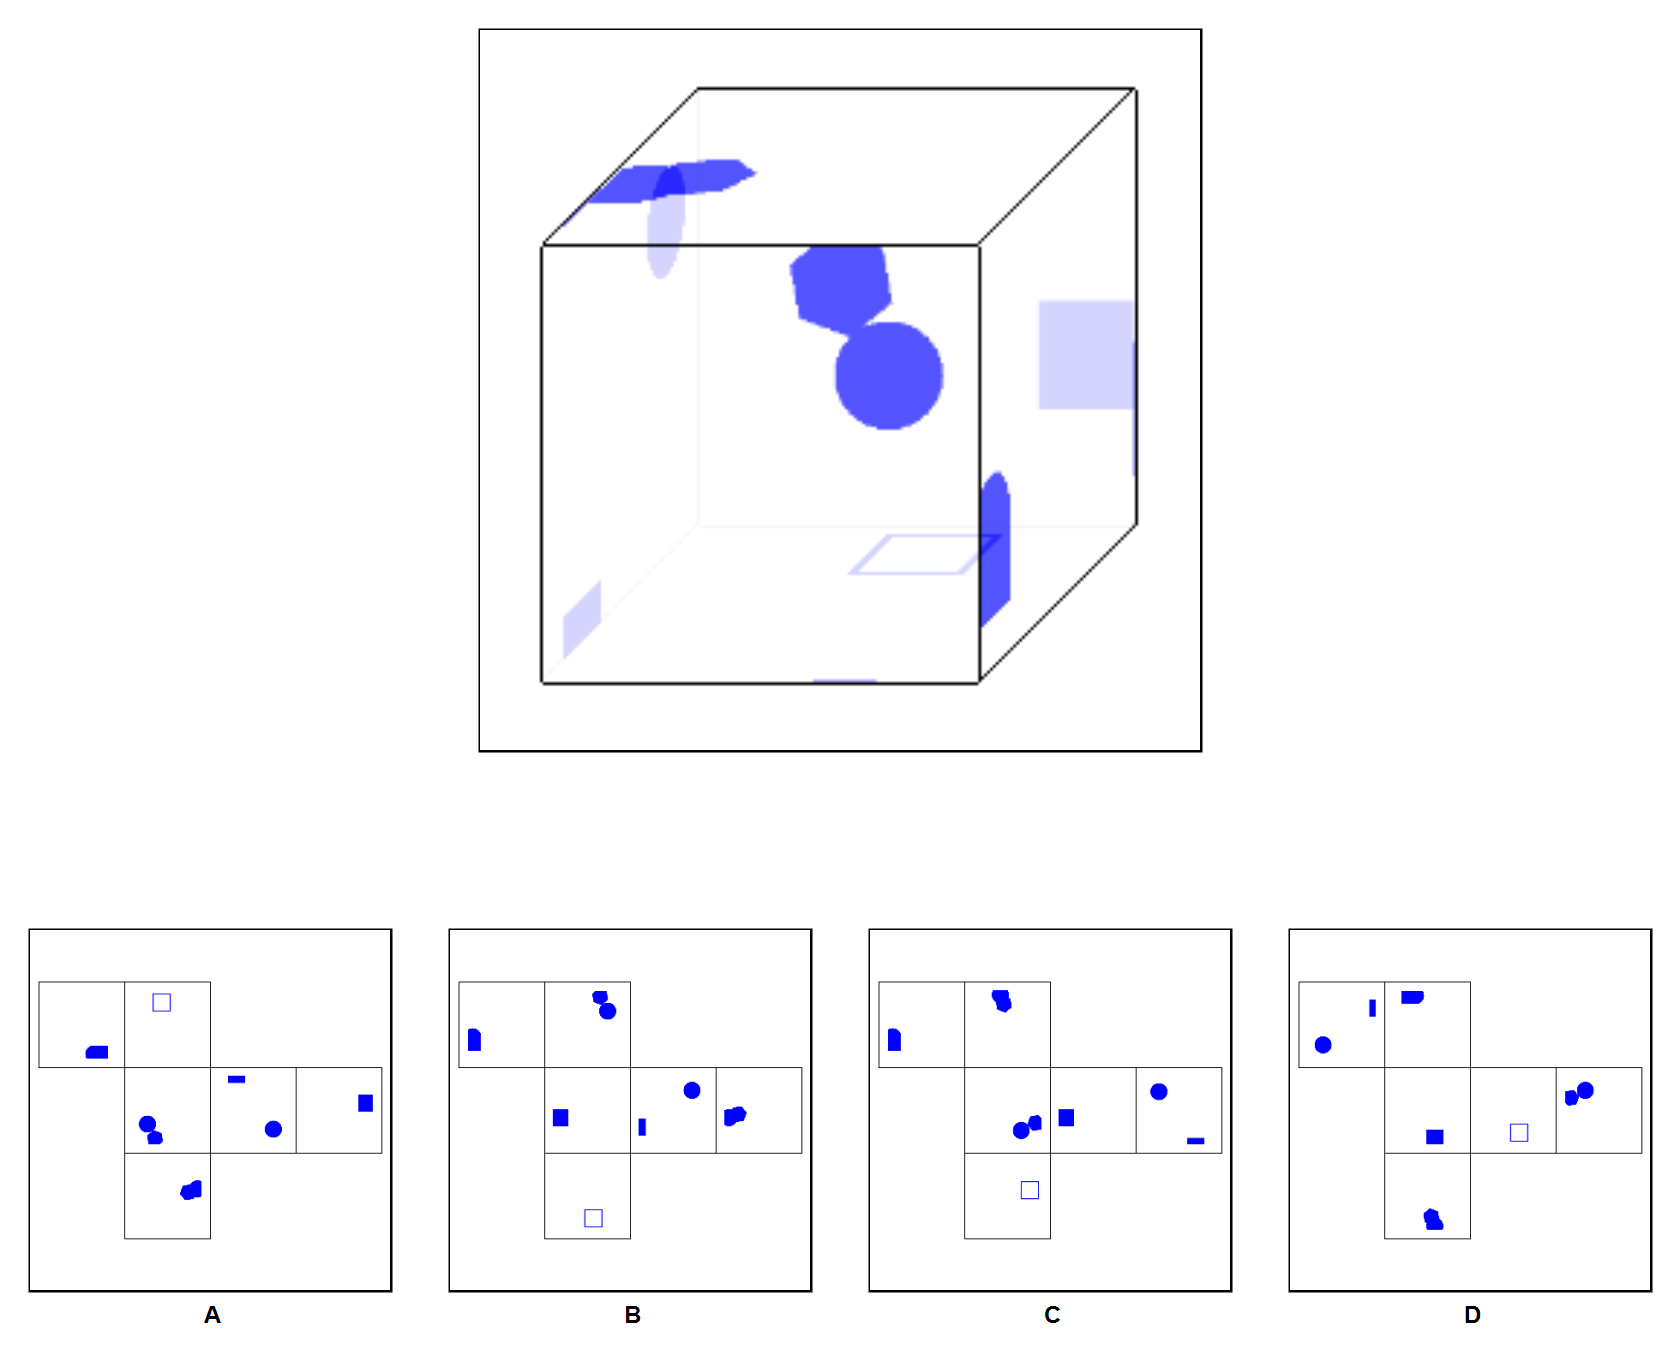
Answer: A